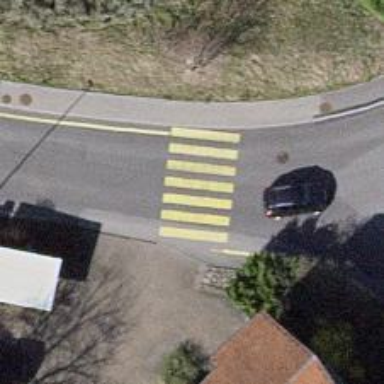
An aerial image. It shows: Zebra crossing on the road.